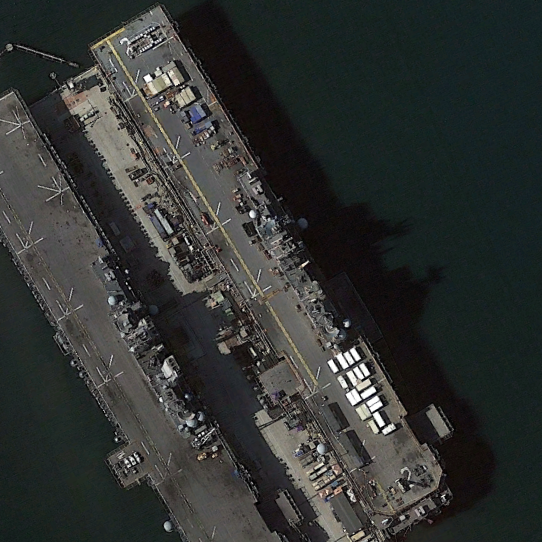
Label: assault